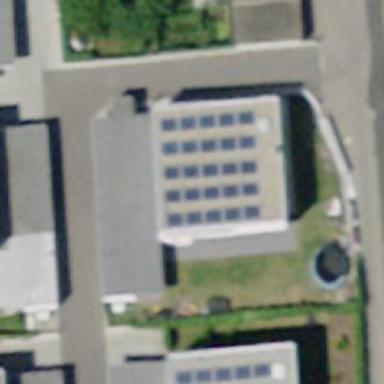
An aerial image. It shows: Solar power generator using photovoltaic method with solar photovoltaic panel types.